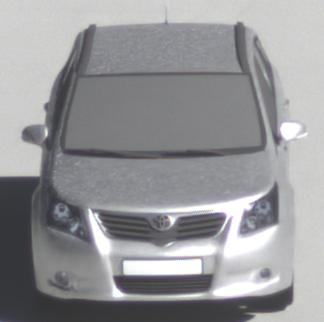
Make: Toyota
Model: Avensis 1.6
Detailed model: Avensis (T27) Notch Back
Model produced from: 2009/01
Model produced until: 2010/08
Doors: 4
Color: white
Road condition: dry road
Daytime: midday
Contrast: high contrast